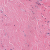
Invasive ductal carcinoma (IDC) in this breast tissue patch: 0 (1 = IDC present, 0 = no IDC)